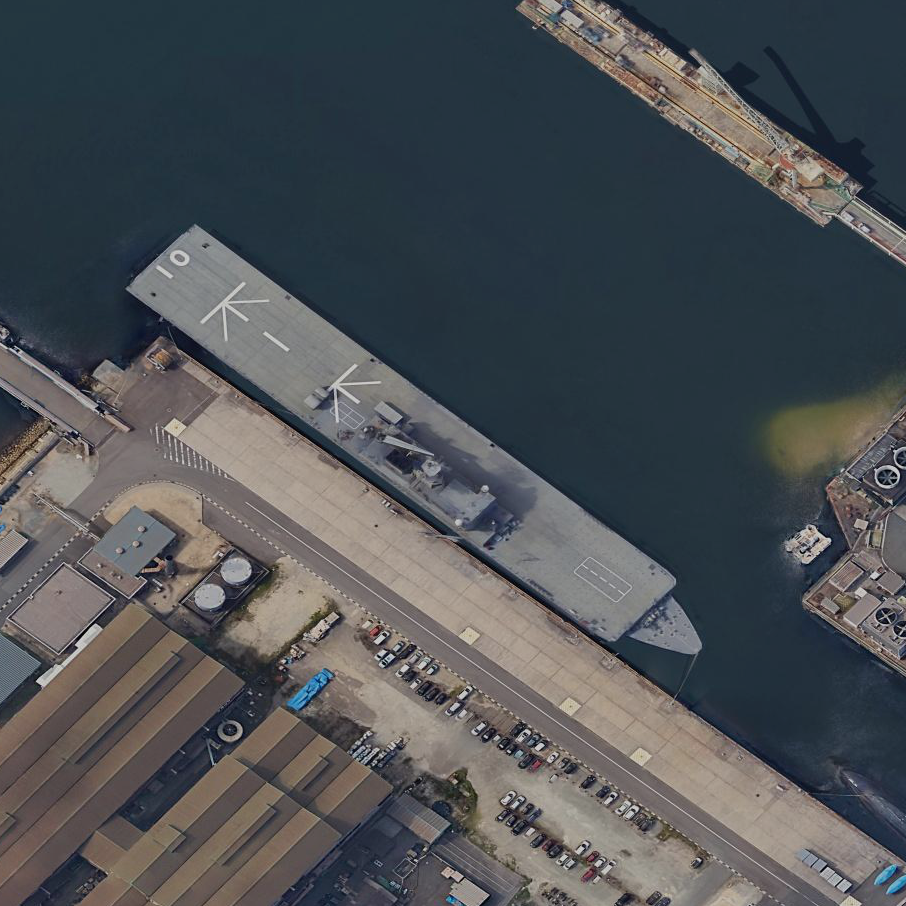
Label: assault